Sex: M
Age: 57
Scanner: Avanto
Primary tumour origin: Other
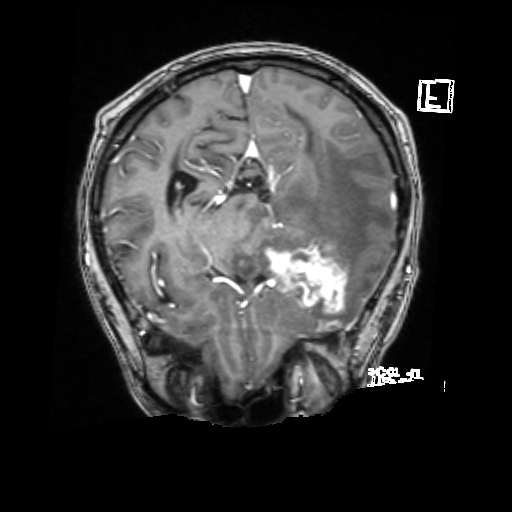
Segmented lesion volume (cc): 35.911
Number of lesion components: 1